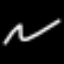
Label: squiggle